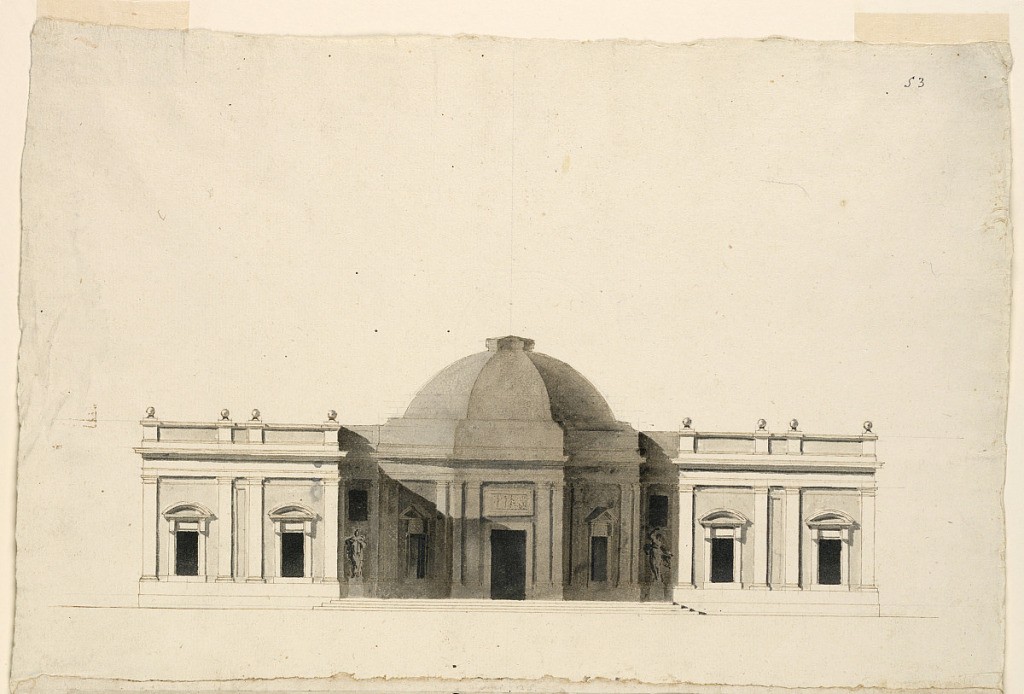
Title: Elevation and Plan of a Casino
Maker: Girolamo Toma, Italian
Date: ca. 1797
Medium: Pen and black ink, brush and brown watercolor and black wash over graphite
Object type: Drawing
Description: Horizontal rectangle. A circular domed hall, the outside walls of which form an octagon, is flanked by two projecting wings with which it is connected by two small chambers. The building stands upon a platform which is reached by four steps. Doric order. Two statues stand in front of the chambers. The elevation has a grey background.